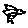
Label: bird